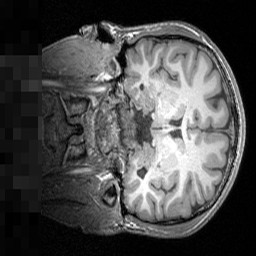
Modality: T1w
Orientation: coronal
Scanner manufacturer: siemens
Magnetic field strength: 3 T
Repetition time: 1.5 s
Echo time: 0.00291 s